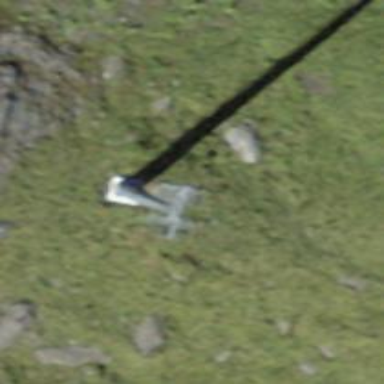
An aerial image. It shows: Pylon for aerialway.